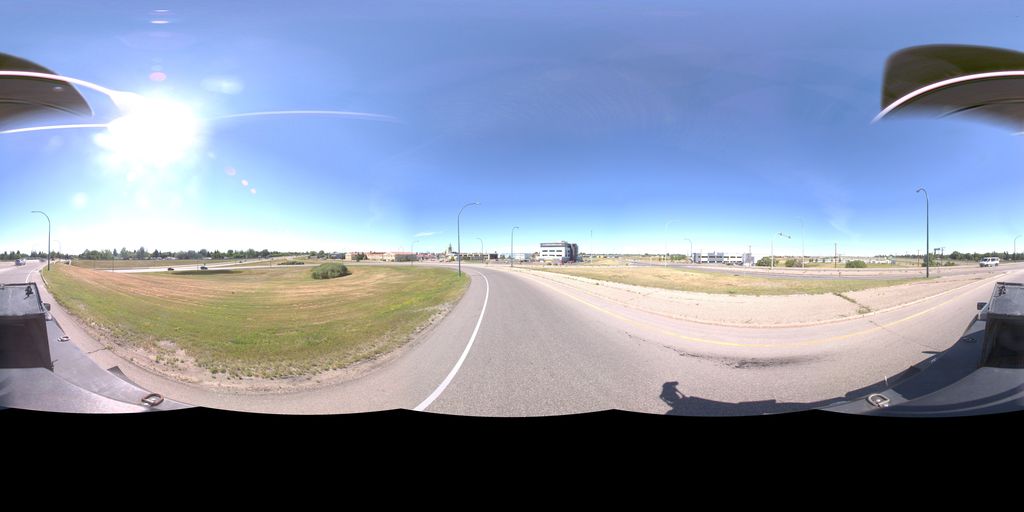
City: saskatoon